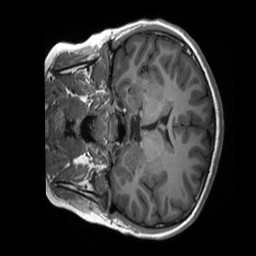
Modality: T1w
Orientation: coronal
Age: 12
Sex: female
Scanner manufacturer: siemens
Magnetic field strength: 3 T
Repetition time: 2.3 s
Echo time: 0.00232 s